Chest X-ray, PA view. Patient: 30 years old, sex F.
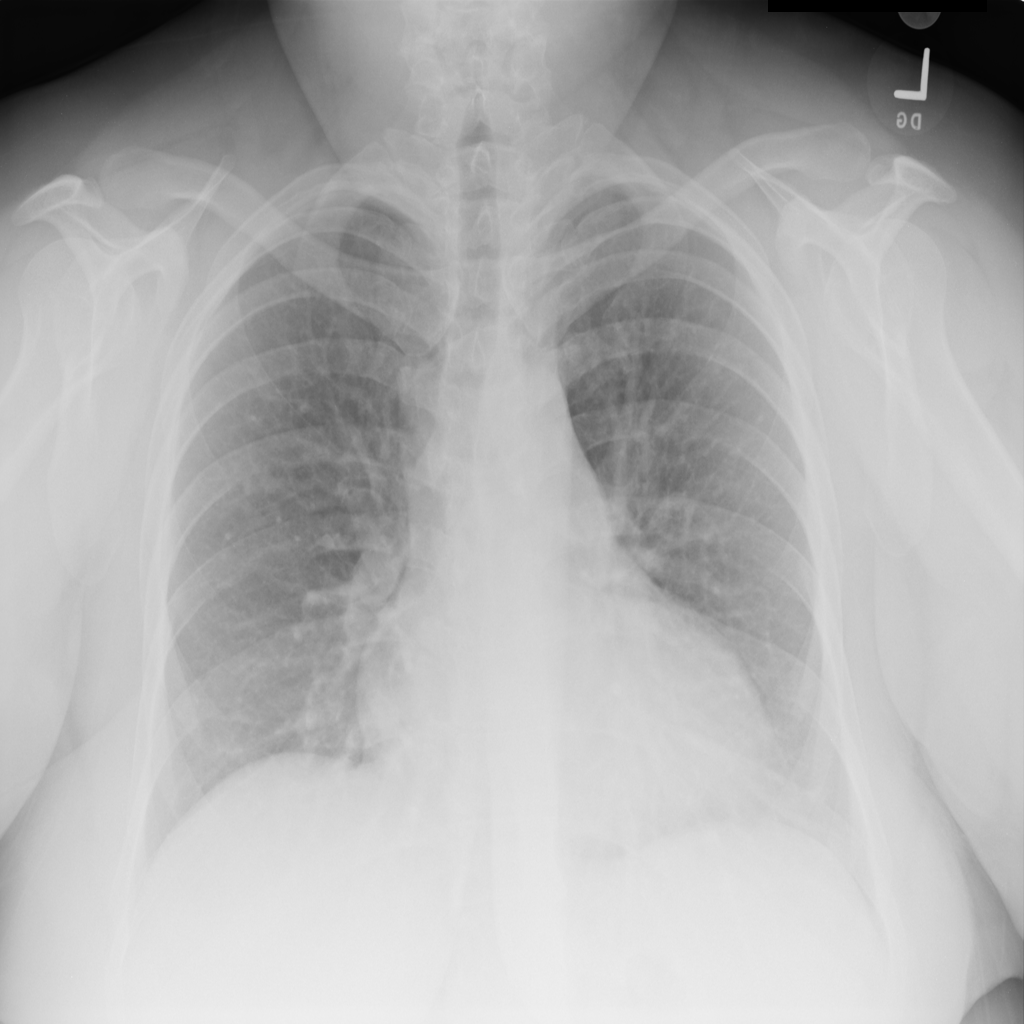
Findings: No Finding